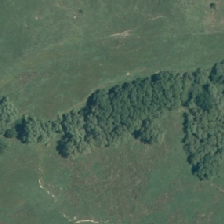
Land cover: deciduous_hardwood